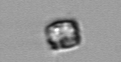
Label: Thalassiosira